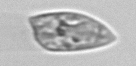
Label: Prorocentrum_dentatum